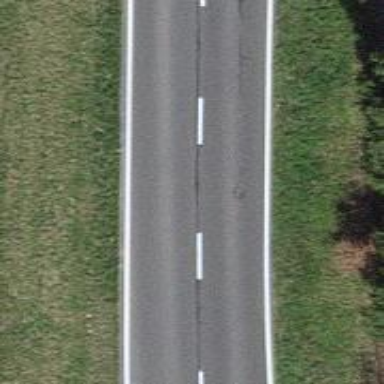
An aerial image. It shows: Secondary road with asphalt surface and lanes for cycling in both directions.